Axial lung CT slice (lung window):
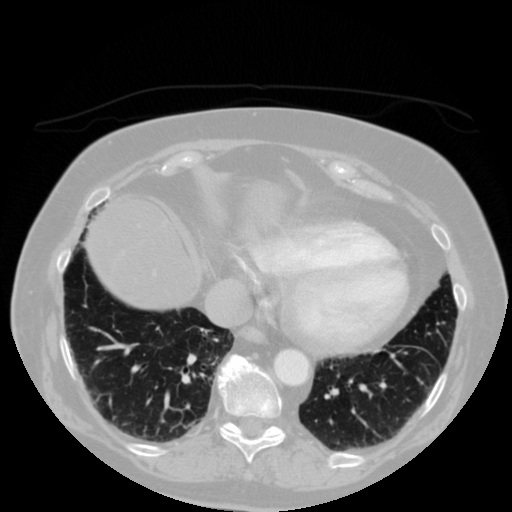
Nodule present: no